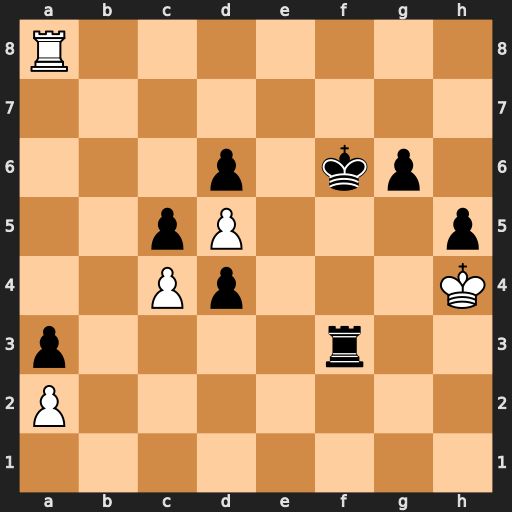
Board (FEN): R7/8/3p1kp1/2pP3p/2Pp3K/p4r2/P7/8
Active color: w
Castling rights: -
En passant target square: -
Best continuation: Rf8+ Ke5 Rxf3 Ke4 Rxa3 d3 Rb3